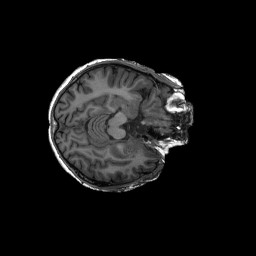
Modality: T1w
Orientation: axial
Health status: ill
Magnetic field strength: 3 T